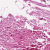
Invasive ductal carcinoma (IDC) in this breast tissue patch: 0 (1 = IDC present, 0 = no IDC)